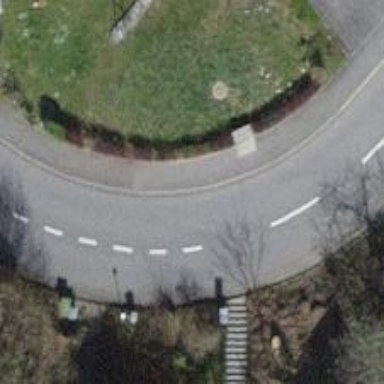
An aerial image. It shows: Hedge acting as barrier.